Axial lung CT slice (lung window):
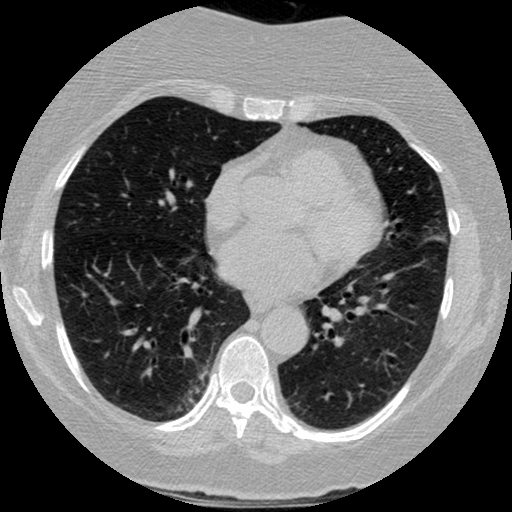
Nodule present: no